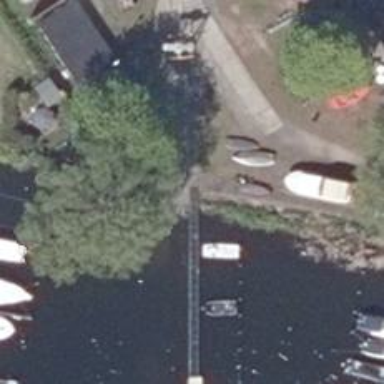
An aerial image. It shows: Slipway located by the man-made pier.